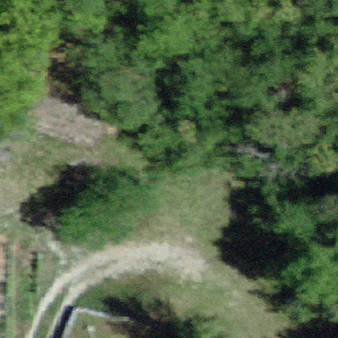
Label: other